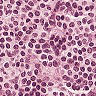
Metastatic tissue present: no